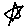
Label: star